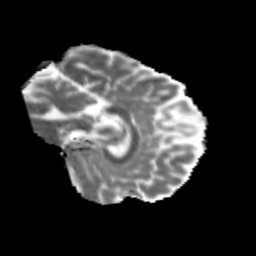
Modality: MD
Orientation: sagittal
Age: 24
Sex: male
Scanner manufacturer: siemens
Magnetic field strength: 3 T
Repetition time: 3.5 s
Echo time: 0.125 s